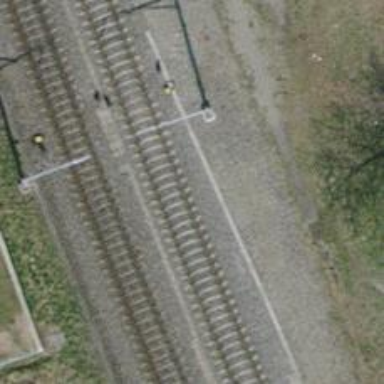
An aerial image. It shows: Abandoned railway spur with one track.